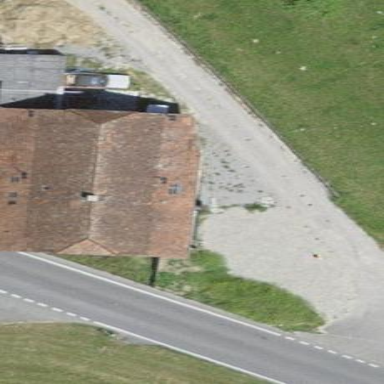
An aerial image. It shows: Farm building.